Question: How can I set just 'Widget' size?
My code:
'''
from PySide.QtGui import QApplication, QWidget, QLabel
import sys
app = QApplication(sys.argv)
mainWindow = QWidget()
gameWidget = QWidget(mainWindow)
#gameWidget.setGeometry(gameWidth, gameHeight) <-- I want to set size of gameWidget such like this. How can I do this.
gameWidget.move(100,0)
gameLabel = QLabel("This is game widget", gameWidget)
mainWindow.show()
'''
Output:

Description:
This will create 'Window' that contain 'Widget'.
I want to set this 'Widget' size. I know There is a method 'Widget.setGeometry', but it takes 4 parameter . I want a method like 'Widget.setGeometry' which takes just size parameter .
Feel free to modify my question. Because I'm always learning English!!
Thanks.
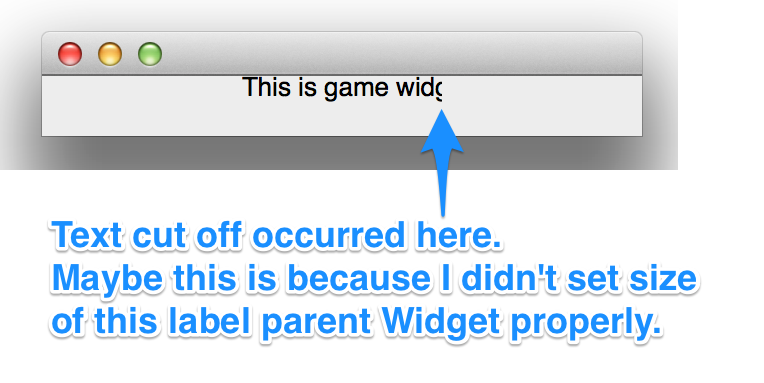
Answer: Just use <URL>.
For example:
'''
gameLabel.resize(200, 100);
'''
---
Besides, you can also use <URL> to get a proper size automatically, for example:
'''
gameLabel.resize(gameLabel.sizeHint());
'''